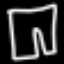
Label: pants